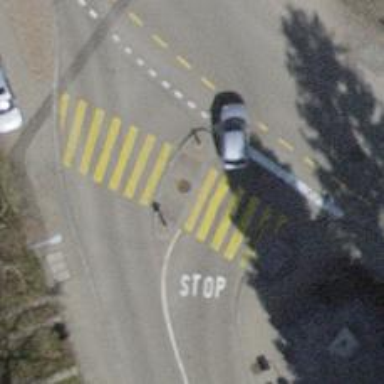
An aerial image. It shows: Marked crossing on footway.